Question: I saw this in a flashlight app on my nexus 5 the other day running Lollipop, and I now really want to implement it in some of the apps I am developing, but I can't seem to find any resources saying how to enable the transparent navigation keys.
This is what I mean:

If someone could point me in the right direction I would be hugely grateful.
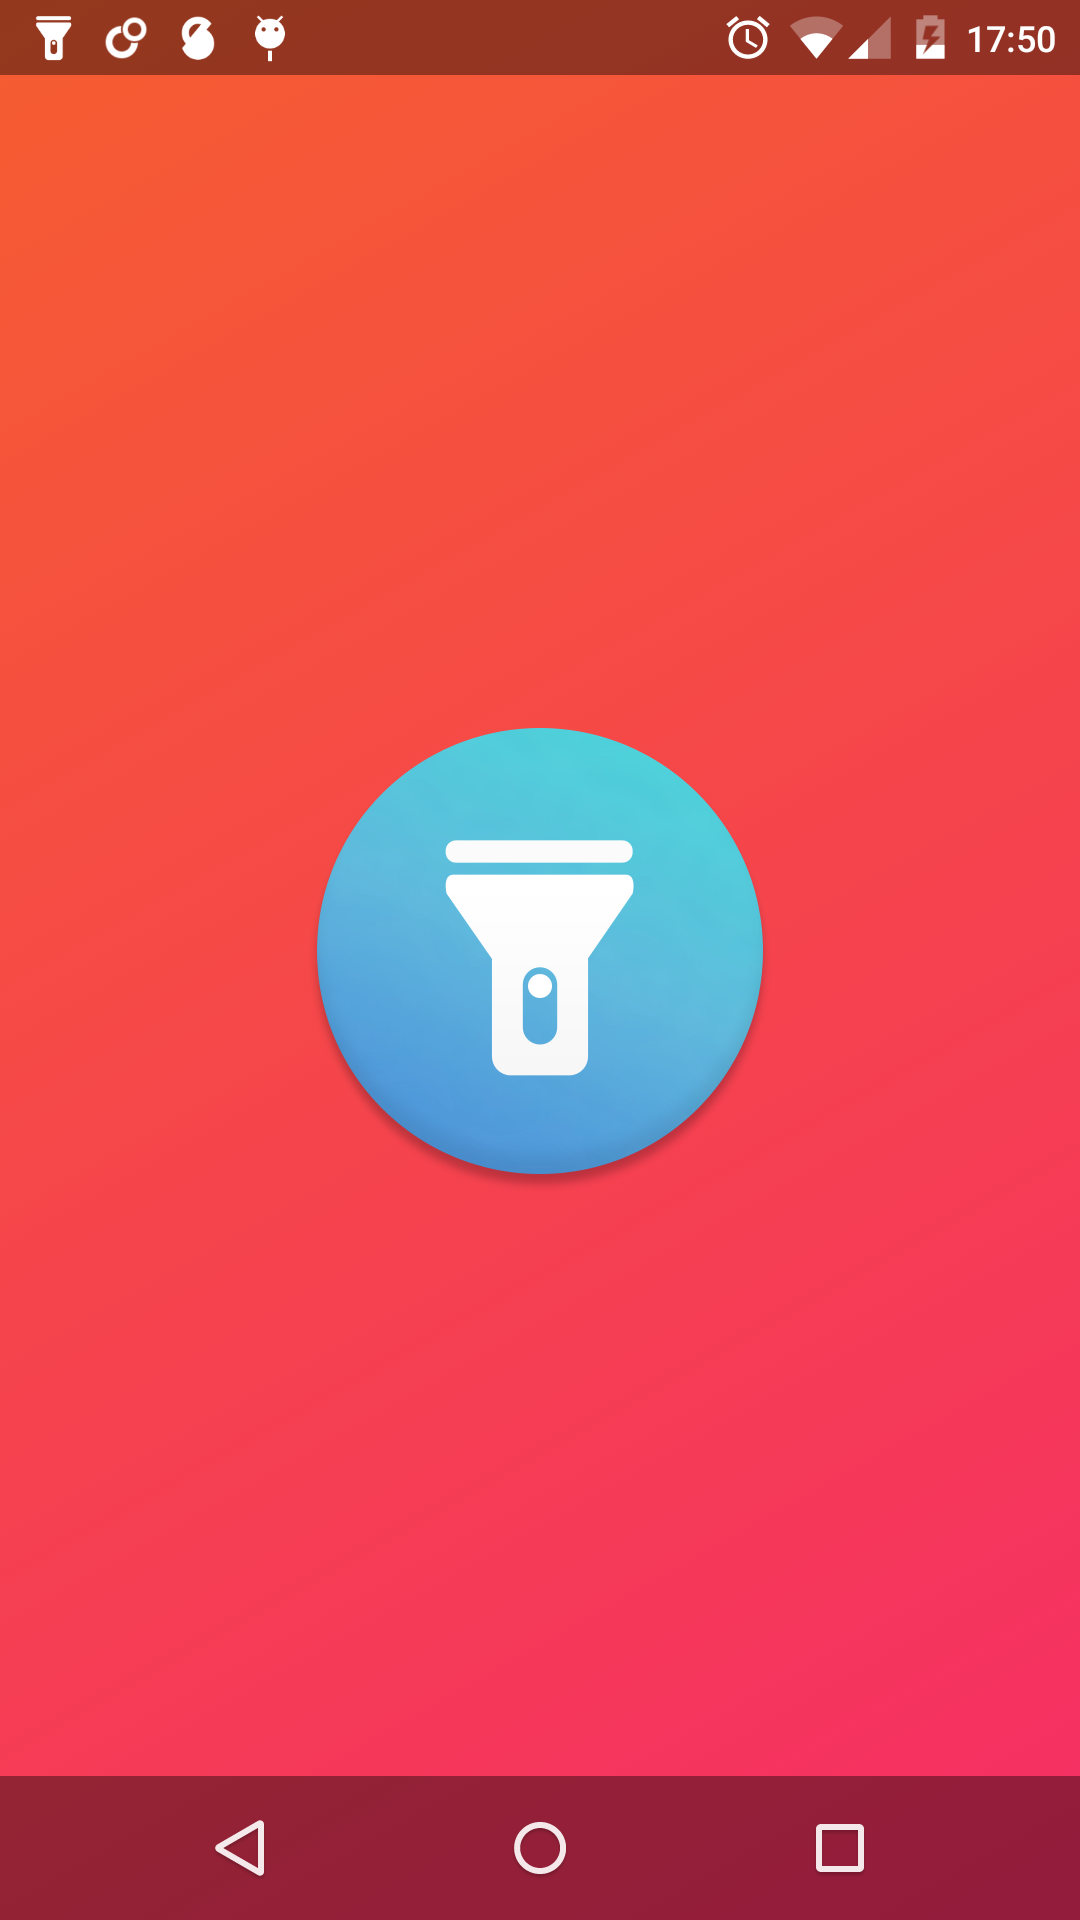
Answer: In your theme add the following line:
'''
<item name="android:windowTranslucentNavigation">true</item>
'''
Check out iosched(I/O 14) app in github which describes the API to use.